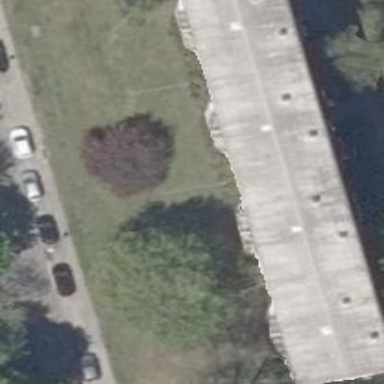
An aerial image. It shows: Flat-roofed apartment building with tar paper roofing material.